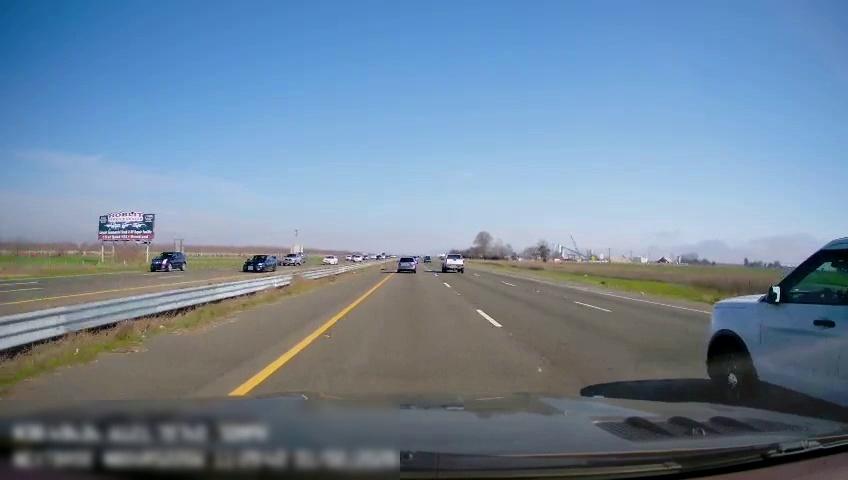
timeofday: Day
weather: Sunny
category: Drivable Space
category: Drivable Space
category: Vehicles | SUV
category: Vehicles | Car
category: Vehicles | Car
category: Vehicles | Car
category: Vehicles | SUV
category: Vehicles | SUV
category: Vehicles | SUV
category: Vehicles | Truck
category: Lanes | Current Lane
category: Lanes | Current Lane
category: Lanes | Alternate Lane
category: Lanes | Alternate Lane
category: Lanes | Opposite Lane
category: Lanes | Opposite Lane
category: Lanes | Opposite Lane